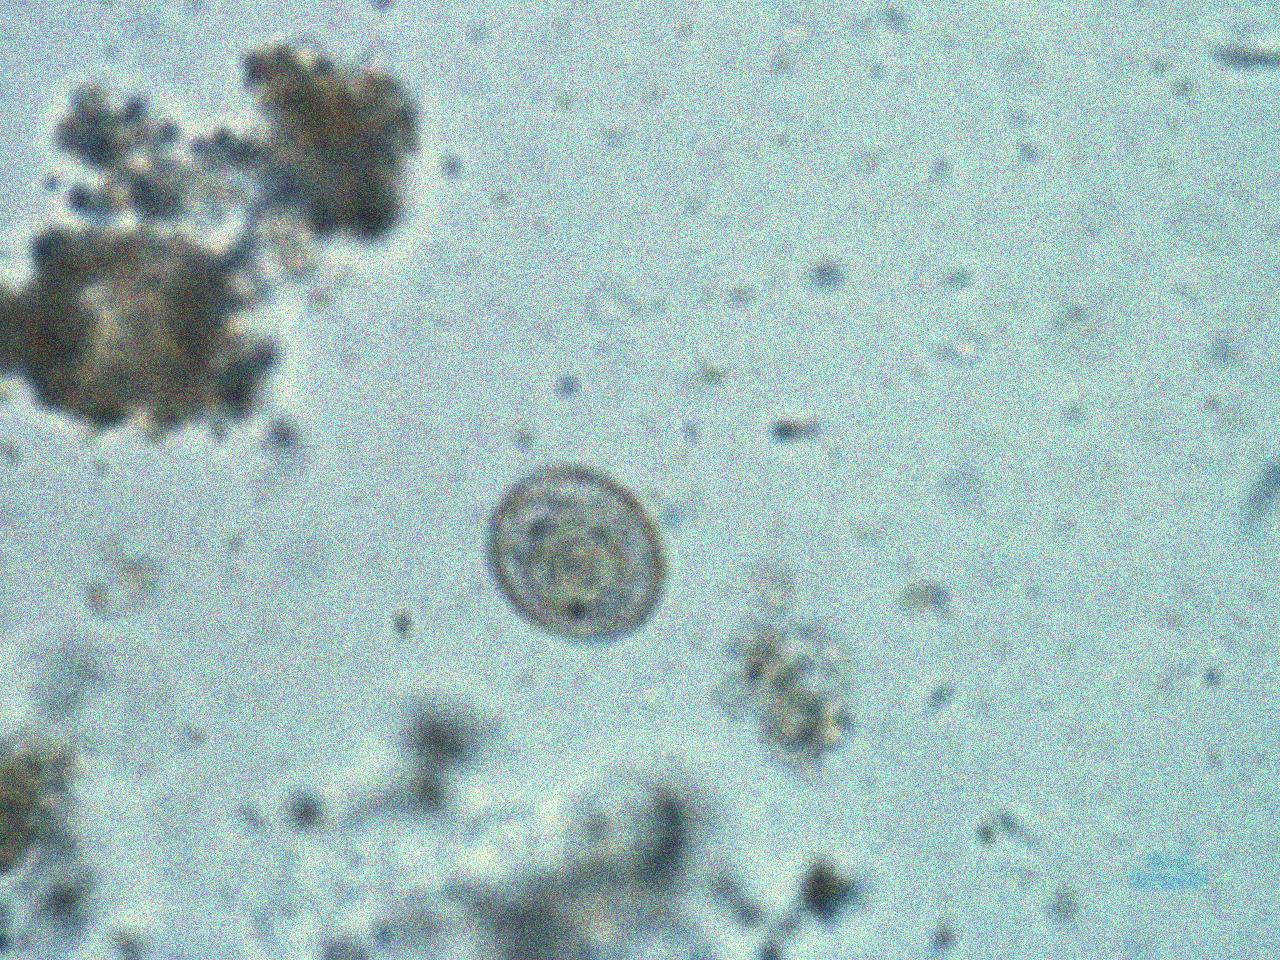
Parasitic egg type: Hymenolepis nana